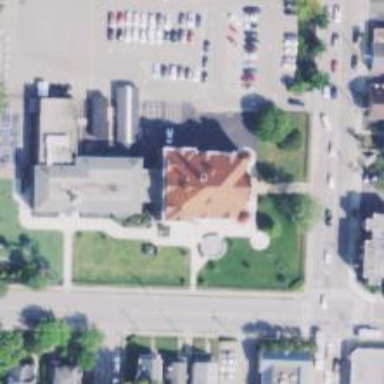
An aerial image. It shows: School.